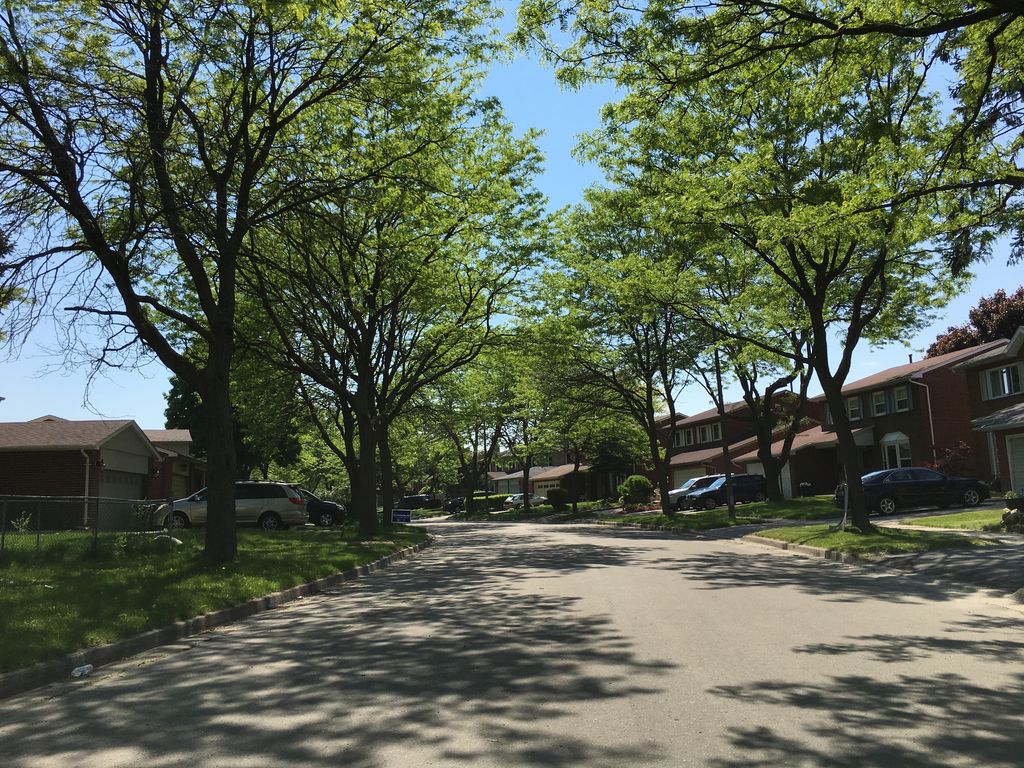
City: toronto